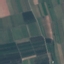
Label: PermanentCrop